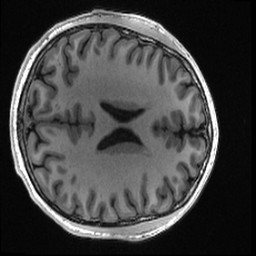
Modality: T1w
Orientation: axial
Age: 21
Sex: male